Question: I'm trying to put a google maps thing onto my website. At the moment, you click a button and the map appears in the middle of the page:
'''
function showMap() {
$('mapAndButton').setStyle('display', 'block');
var map;
var myOptions = {
zoom: 8,
center: new google.maps.LatLng(-34.397, 150.644),
mapTypeId: google.maps.MapTypeId.ROADMAP
};
map = new google.maps.Map(document.getElementById('map_canvas'),
myOptions);
}
'''
This code is copied from the tutorial provided on the webpage for the API. For some reason, it doesn't work. The map renders like this:

An empty grey box rather than a map. The fact that the box appears, and that there is some google stuff at the bottom of it, implies that something is working, at least. Clicking the button several times, or waiting for a long time, makes no difference.
What might be the problem?
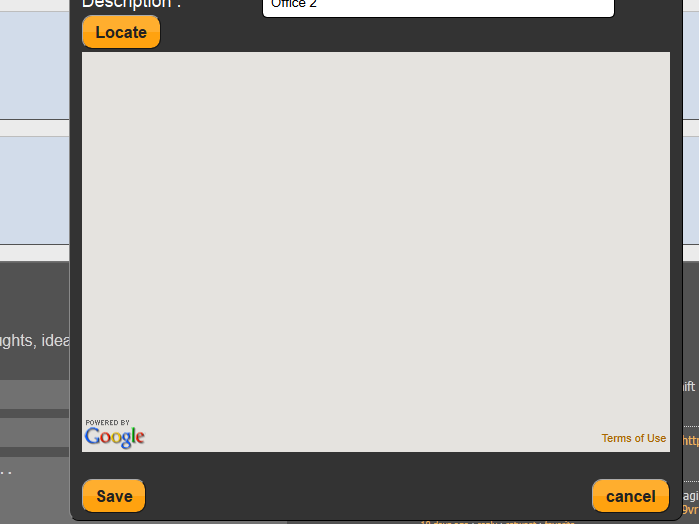
Answer: I think this error happened because there was an old reference to a previous version of the google maps API elsewhere on the page. When I removed this, so that only the latest version of the api was being loaded, the map rendered correctly.